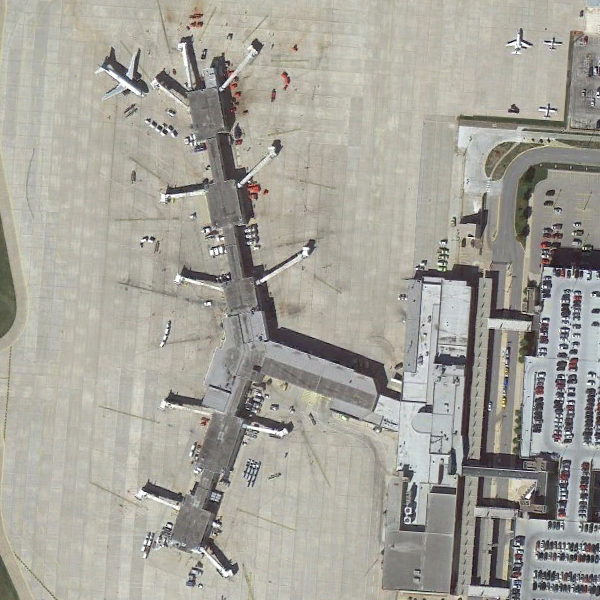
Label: Airport